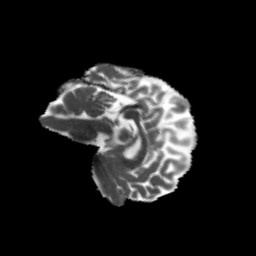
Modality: MD
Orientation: sagittal
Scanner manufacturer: siemens
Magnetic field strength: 3 T
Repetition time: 4.16 s
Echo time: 0.0806 s